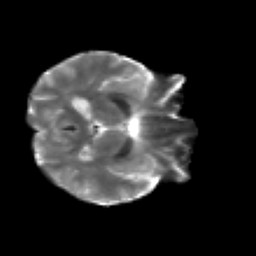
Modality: T2w
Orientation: axial
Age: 35
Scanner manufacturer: siemens
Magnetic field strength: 3 T
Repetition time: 2.2 s
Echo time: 0.084 s